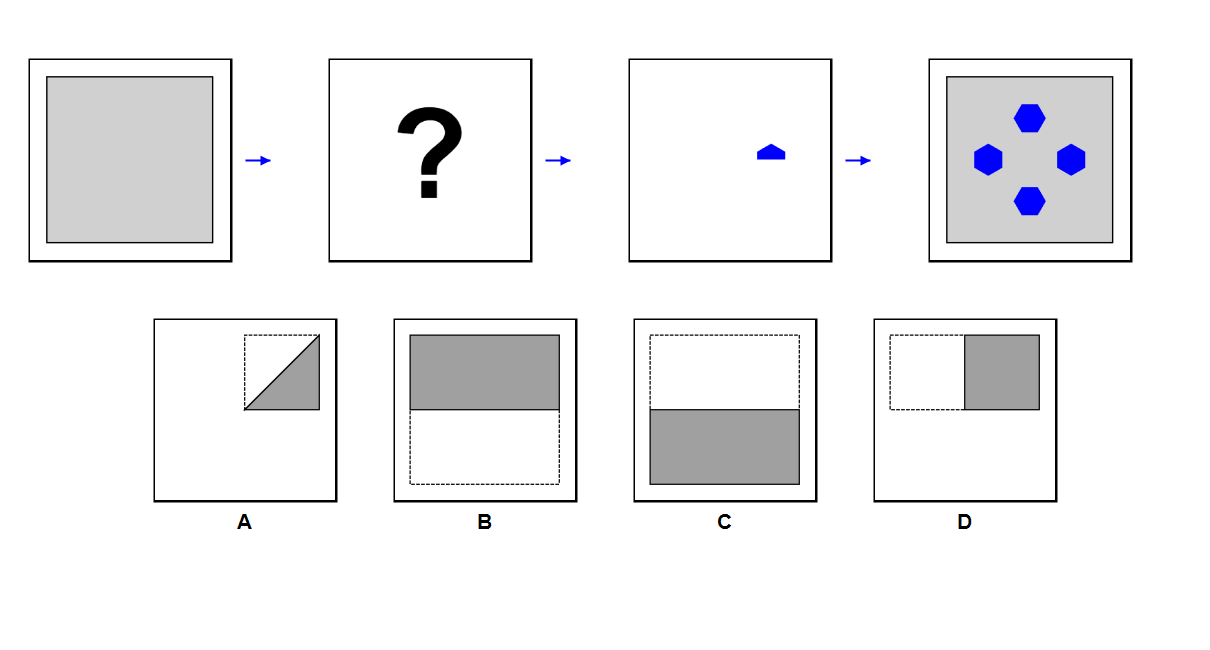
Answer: C